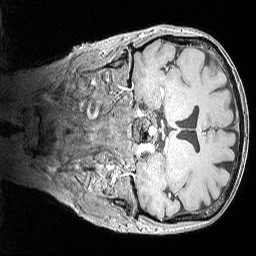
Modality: MP2RAGE
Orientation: coronal
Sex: female
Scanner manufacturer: siemens
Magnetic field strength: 3 T
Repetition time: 5 s
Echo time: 0.00292 s